高二 · 代数
3. 函数 $f(x)$ 的部分图象如图 1-6-6 所示, 则下列选项正确的是( )图 1-6-6
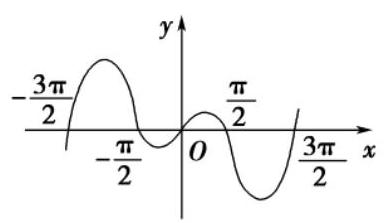
A. $f(x)=x+\sin x$B. $f(x)=\frac{\cos x}{x}$C. $f(x)=x \cos x$D. $f(x)=x\left(x-\frac{\pi}{2}\right)\left(x-\frac{3 \pi}{2}\right)$1 \mathrm{~s}
答案: C
解析: 观察图象知函数为奇函数, 排除 $\mathrm{D}$ 项; 又函数在 $x=0$ 处有意义, 排除 $\mathrm{B}$ 项; 取 $x=\frac{\pi}{2}, f\left(\frac{\pi}{2}\right)$ $=0$, A 项不合适, 故选 C..